Aerial crown-view tile of a tropical tree (Barro Colorado Island, Panama), acquired 20240611:
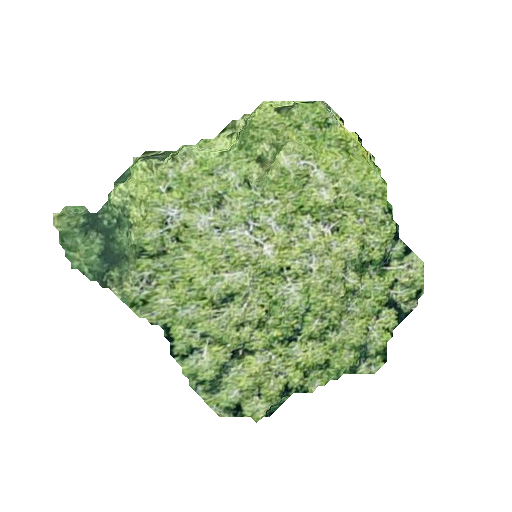
Species: Guatteria lucens
GBIF accepted scientific name: Guatteria lucens
Crown area: 113.887 m²